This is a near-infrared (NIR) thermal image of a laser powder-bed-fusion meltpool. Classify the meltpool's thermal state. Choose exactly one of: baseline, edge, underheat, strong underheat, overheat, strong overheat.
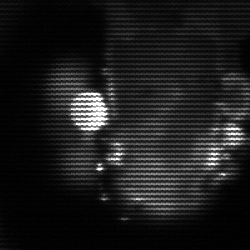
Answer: strong underheat